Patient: sex M, age 79
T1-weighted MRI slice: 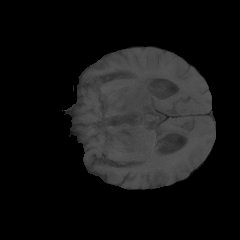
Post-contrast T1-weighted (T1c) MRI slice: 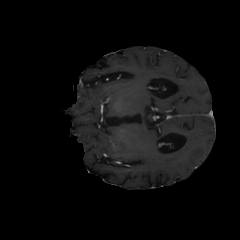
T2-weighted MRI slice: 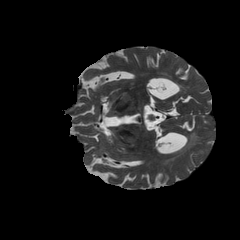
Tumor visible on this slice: no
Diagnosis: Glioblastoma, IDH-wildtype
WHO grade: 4